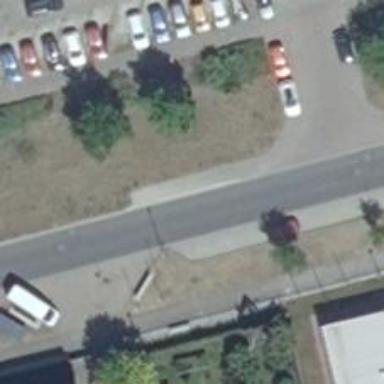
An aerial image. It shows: Platform for public transport. The platform is located by the road.